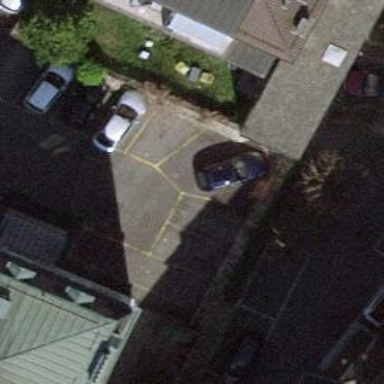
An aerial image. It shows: Driveway leading to service road.